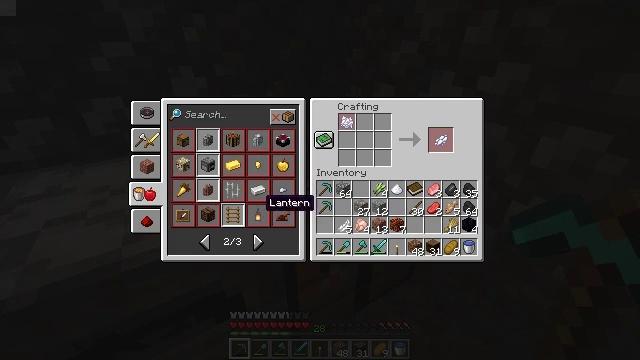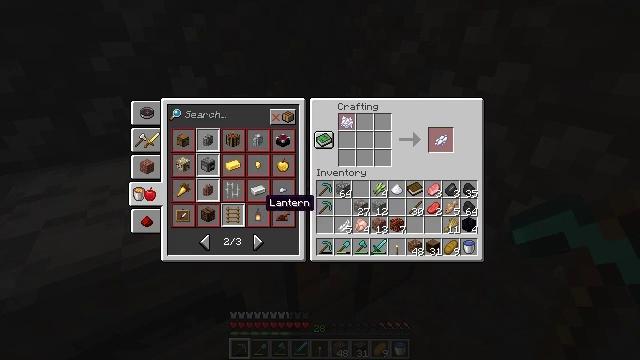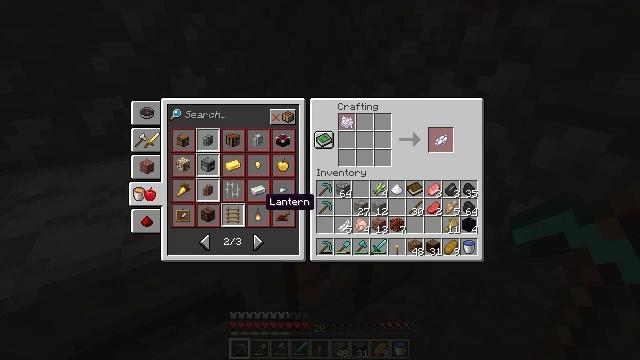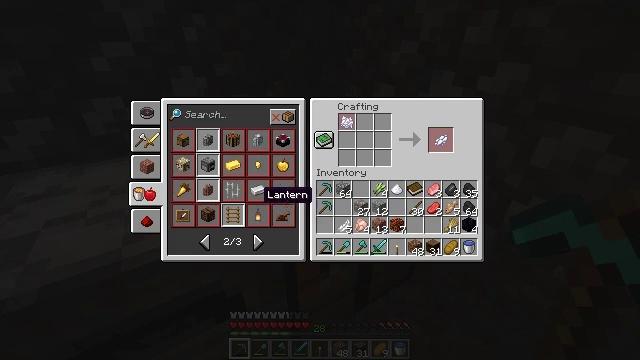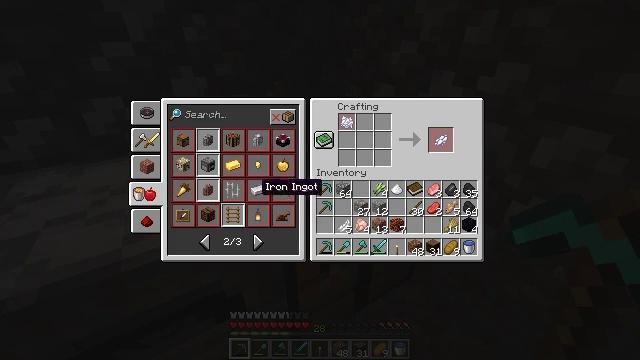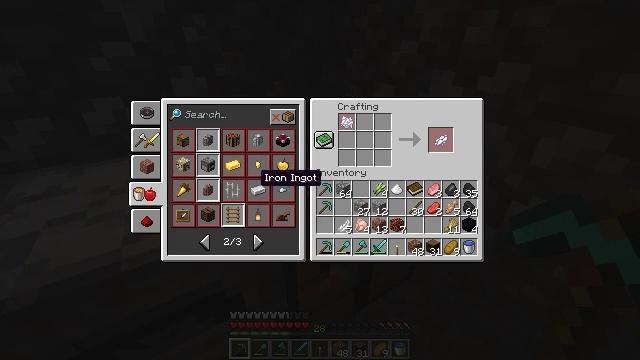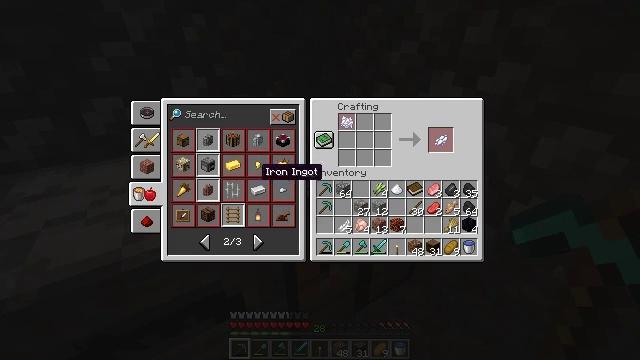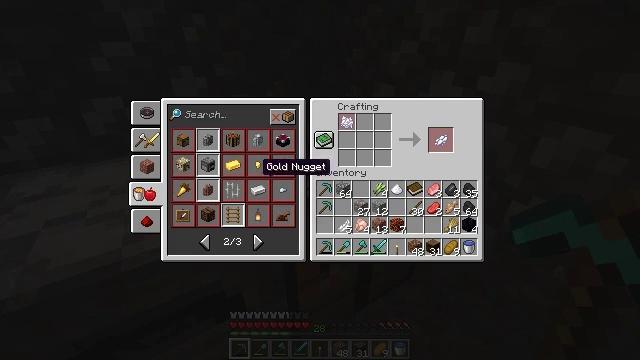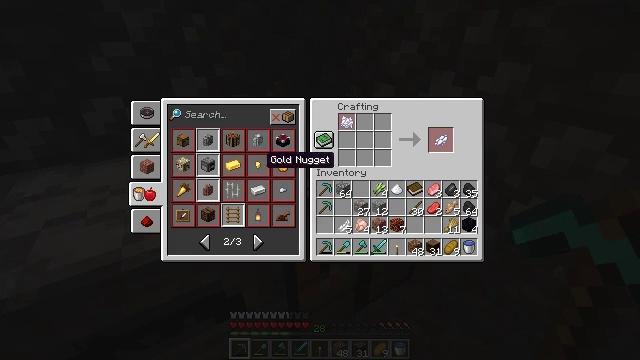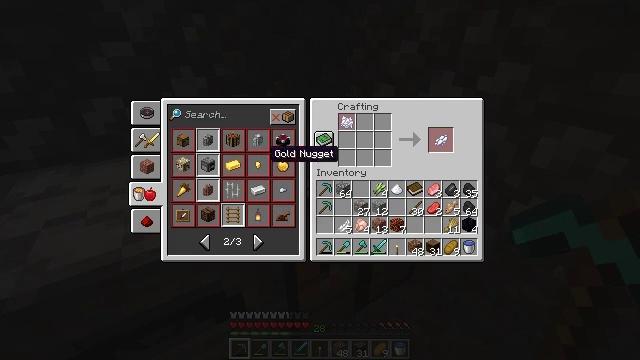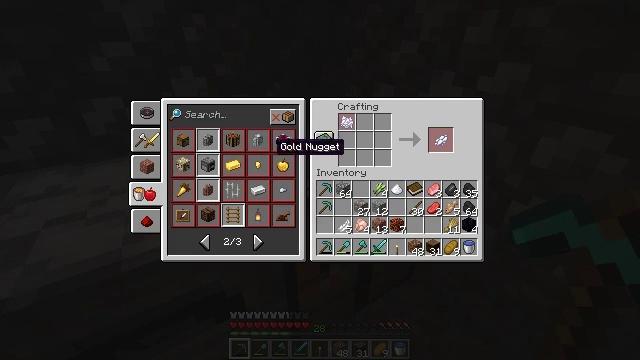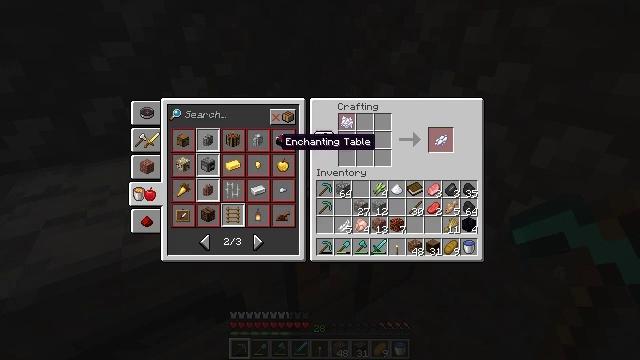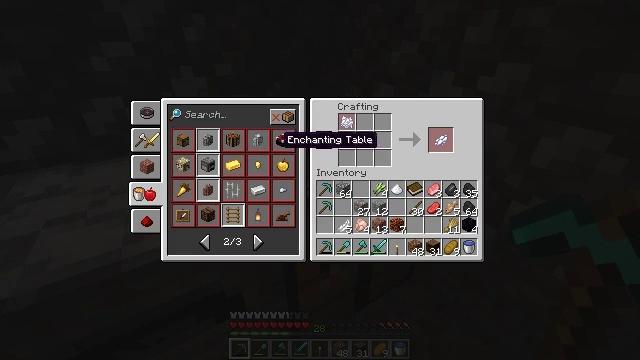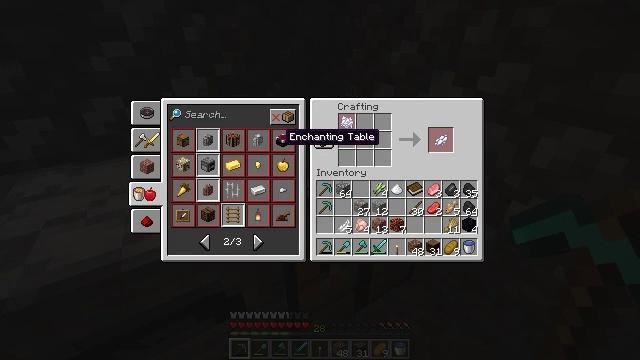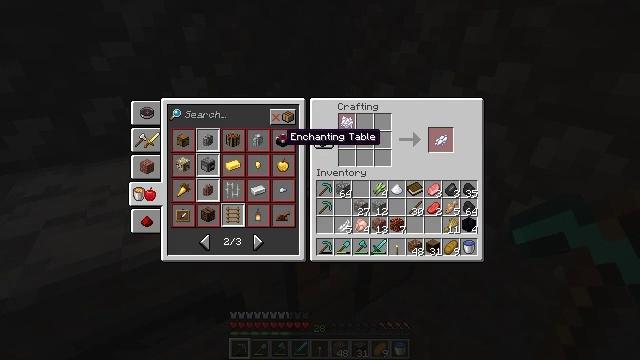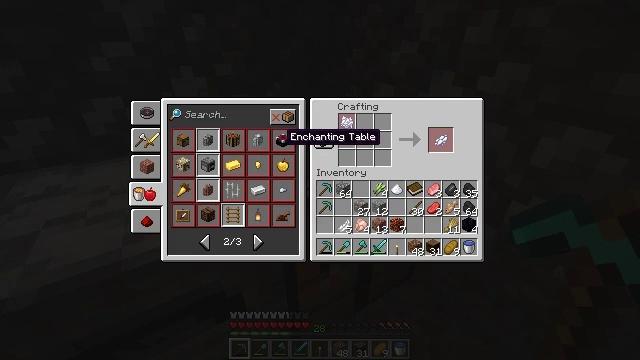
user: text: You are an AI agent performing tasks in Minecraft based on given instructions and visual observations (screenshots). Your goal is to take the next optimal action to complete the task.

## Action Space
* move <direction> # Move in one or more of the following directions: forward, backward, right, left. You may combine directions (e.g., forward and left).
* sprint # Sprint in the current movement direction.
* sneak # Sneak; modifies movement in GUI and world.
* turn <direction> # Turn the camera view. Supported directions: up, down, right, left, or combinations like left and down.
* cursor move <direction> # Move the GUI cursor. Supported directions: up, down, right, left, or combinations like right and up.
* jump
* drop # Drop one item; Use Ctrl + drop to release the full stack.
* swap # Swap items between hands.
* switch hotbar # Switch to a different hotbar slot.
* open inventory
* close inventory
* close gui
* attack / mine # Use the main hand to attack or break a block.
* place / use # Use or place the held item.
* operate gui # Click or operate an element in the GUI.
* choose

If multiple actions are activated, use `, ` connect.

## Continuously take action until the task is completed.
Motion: motion action
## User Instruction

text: Obtain an enchanting table using obsidian, diamonds, and a book.
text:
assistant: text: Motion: no_op
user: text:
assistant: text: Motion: no_op
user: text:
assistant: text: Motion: cursor move up
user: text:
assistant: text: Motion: cursor move up
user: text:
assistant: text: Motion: cursor move up
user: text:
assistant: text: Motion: no_op
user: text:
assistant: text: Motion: no_op
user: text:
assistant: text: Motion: cursor move up
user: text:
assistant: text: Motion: no_op
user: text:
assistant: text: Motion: cursor move up
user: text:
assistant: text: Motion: no_op
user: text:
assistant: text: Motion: no_op
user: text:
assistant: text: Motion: no_op
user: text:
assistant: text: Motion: no_op
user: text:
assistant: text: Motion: no_op
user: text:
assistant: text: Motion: no_op
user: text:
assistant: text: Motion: no_op
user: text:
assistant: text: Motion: no_op
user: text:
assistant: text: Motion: no_op
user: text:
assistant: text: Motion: no_op
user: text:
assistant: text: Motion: no_op
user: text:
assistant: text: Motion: no_op
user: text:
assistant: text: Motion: no_op
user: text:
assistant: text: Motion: no_op
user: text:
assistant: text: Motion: no_op
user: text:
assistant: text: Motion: no_op
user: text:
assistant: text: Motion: no_op
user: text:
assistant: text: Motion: no_op
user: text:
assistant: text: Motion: no_op
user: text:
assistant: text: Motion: no_op